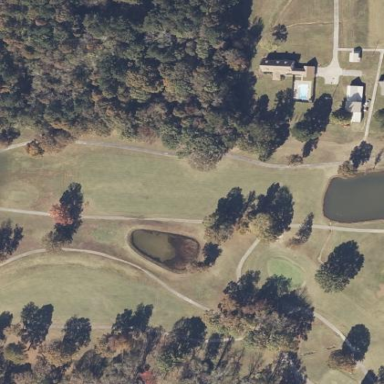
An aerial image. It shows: Designated golf cartpath for service vehicles.